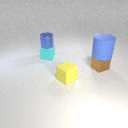
small cyan rubber cube below small blue metal cylinder